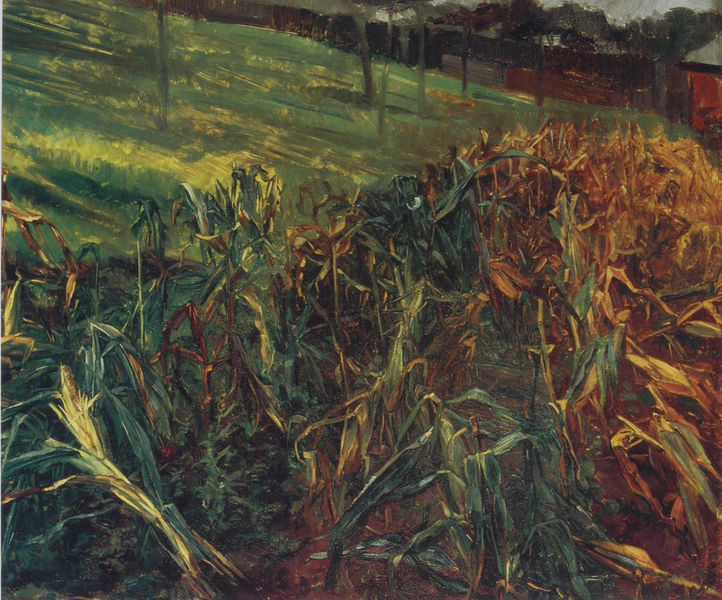
Titel: Maisfeld
Künstler: Heinrich Wilhelm Trübner
Standort: Bellevue/Wa. USA
Institution: Sammlung Mr. und Mrs. Henry Trubner
Schlagwörter: baum, berg, blau, blätter, dunkel, feuer, gemälde, himmel, schatten, wasser, weiß, wolken, baumstämme, bäume, gelb, grün, landschaft, ocker, sand, äste, abend, ausschnitt, braun, grau, hell, licht, orange, schwarz, skizze, stroh, ausblick, dach, gebäude, gras, haus, rasen, rot, wiese, wolke, zaun, beige, wand, stein, steine, öl, ast, baumstamm, erde, feld, felder, gräser, halme, hügel, morgen, natur, stamm, weide, büsche, gebüsch, hütte, rauch, sonne, sträucher, wiesen, blatt, pflanze, pflanzen, schräg, wald, anhöhe, bauern, chaos, frucht, früchte, garten, mais, maiskolben, stilleben, stillleben, farbig, sommer, ansicht, studie, abhang, acker, ernte, feldarbeit, getreide, hafer, heu, korn, trocken, warm, weizen, ähre, berghang, hang, hitze, sonnenlicht, mauer, farbe, alm, linien, bauernhof, herbst, hof, fabrik, böschung, ölgemälde, stämme, duktus, detail, baumkronen, striche, abendstimmung, bauer, halle, anbau, regen, stiel, wände, stiele, außen, stangen, dürr, weiden, anschnitt, draußen, lichtung, stengel, durcheinander, entwurf, flora, stängel, wärme, kaputt, nähe, lichtflecken, sonnenflecken, bauernhaus, fauna, beet, rain, abgeknickt, ackerbau, cerealien, detaill, diagonale, diagonalen, dreck, ertrag, feldrain, geknickt, gerste, hochsommer, impresionismus, kolben, landwirtschaft, maisfeld, maispflanze, maispflanzen, morgend, plantage, reif, schräge, umgeknickt, verdorrt, zerstört, hopfen, gelbgrün, weise, anger, nahsicht, erntezeit, impressiono, iimpressionism, gertreie, blä#tter